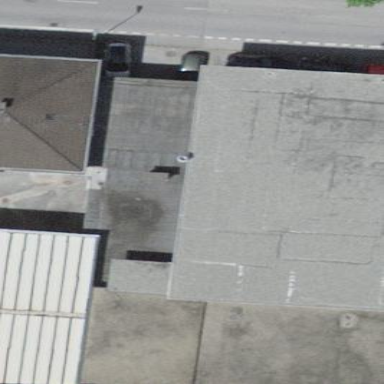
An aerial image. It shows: View of roof of building.